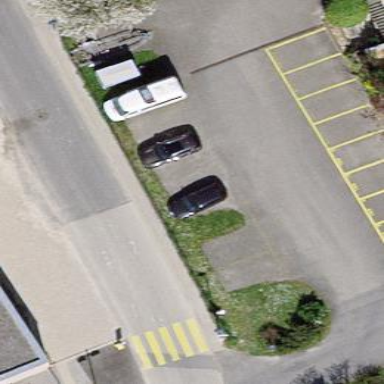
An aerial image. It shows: Street side parking area.